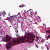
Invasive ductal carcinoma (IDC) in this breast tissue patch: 0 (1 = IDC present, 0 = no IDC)